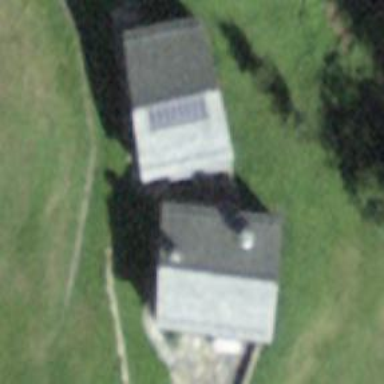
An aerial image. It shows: Hut with gabled roof.